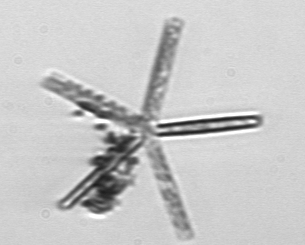
Label: Thalassionema